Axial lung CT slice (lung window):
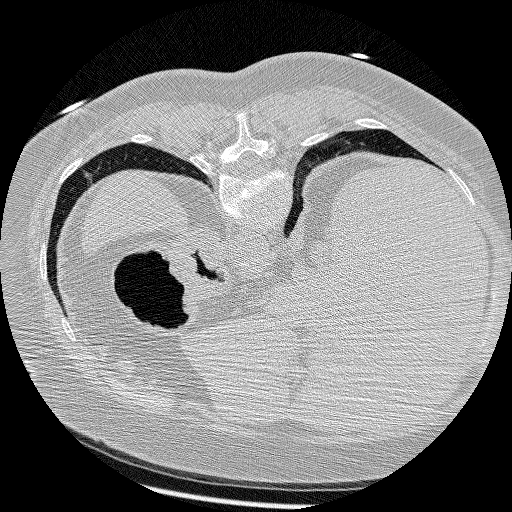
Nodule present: yes
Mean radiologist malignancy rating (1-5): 4.5